Interaction volume radius: 10 \u00c5
Interaction volume height: 10 \u00c5
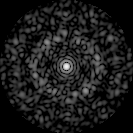
Disorder parameter: 0.8312